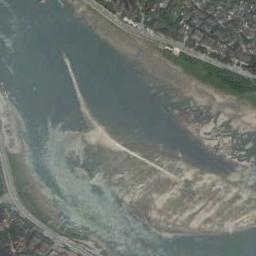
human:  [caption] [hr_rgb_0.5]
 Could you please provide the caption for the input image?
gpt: There are many trees around the river .

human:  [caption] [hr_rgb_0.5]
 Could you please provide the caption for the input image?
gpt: A wide cyan river with an island in the river and large houses and other buildings on the shore .

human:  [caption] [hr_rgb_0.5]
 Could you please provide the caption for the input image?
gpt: The river goes through bare land and green trees .

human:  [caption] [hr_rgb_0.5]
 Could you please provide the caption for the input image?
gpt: The dark green river has a big channel bar .

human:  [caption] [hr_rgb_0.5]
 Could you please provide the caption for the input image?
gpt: There are many buildings near the river with an island in it .